Aerial crown-view tile of a tropical tree (Barro Colorado Island, Panama), acquired 20240918:
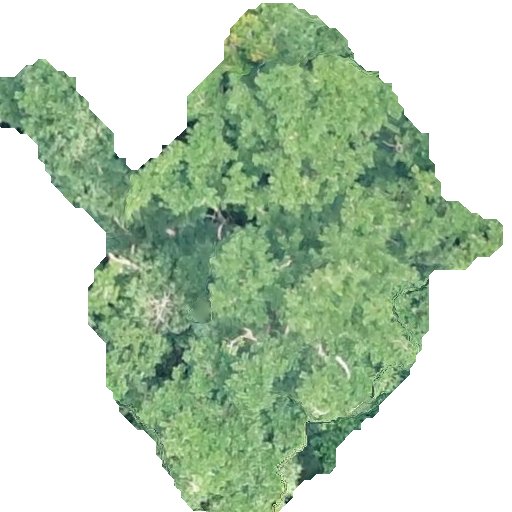
Species: Platypodium elegans
GBIF accepted scientific name: Platypodium elegans
Crown area: 215.881 m²